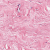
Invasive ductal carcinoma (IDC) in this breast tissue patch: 0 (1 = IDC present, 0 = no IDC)